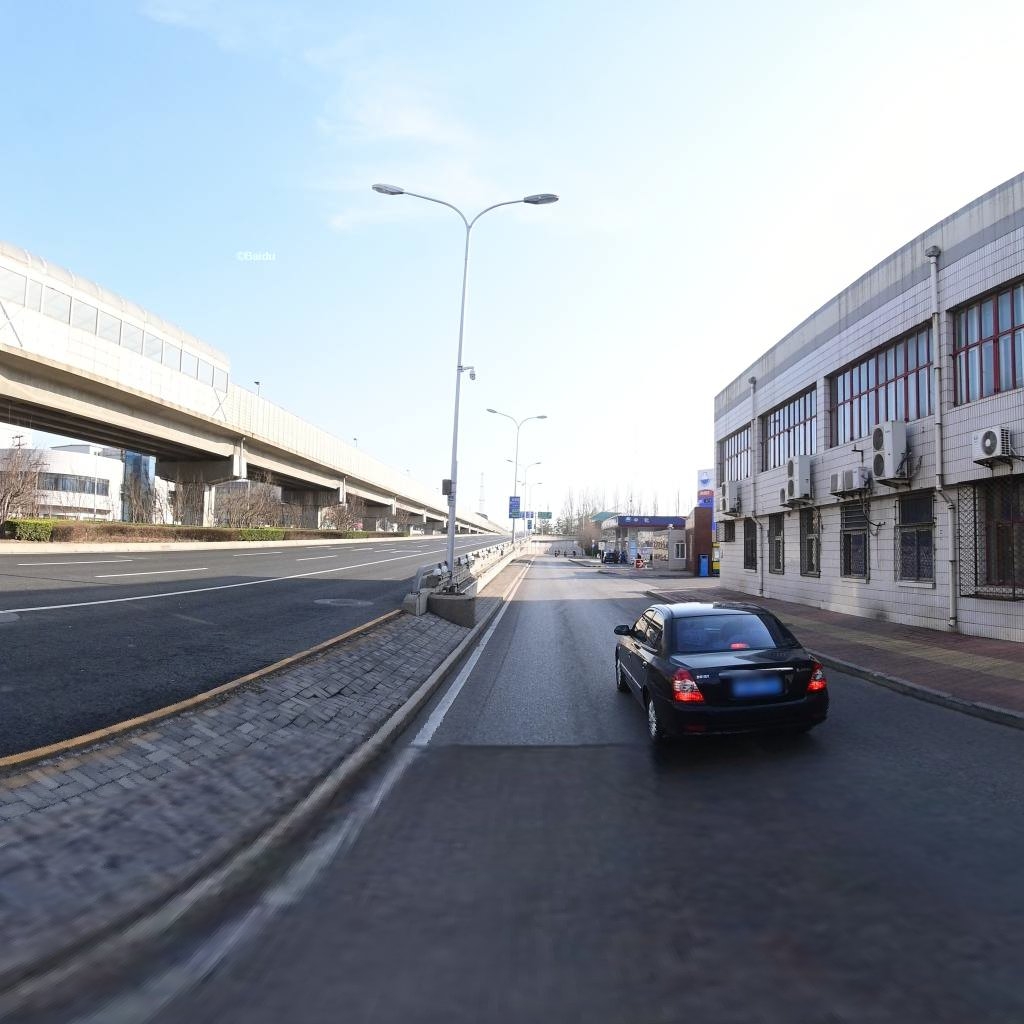
Region: Chaoyang
Road damage annotations: longitudinal crack, manhole cover